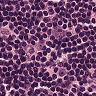
Metastatic tissue present: no